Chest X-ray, AP view. Patient: 51 years old, sex M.
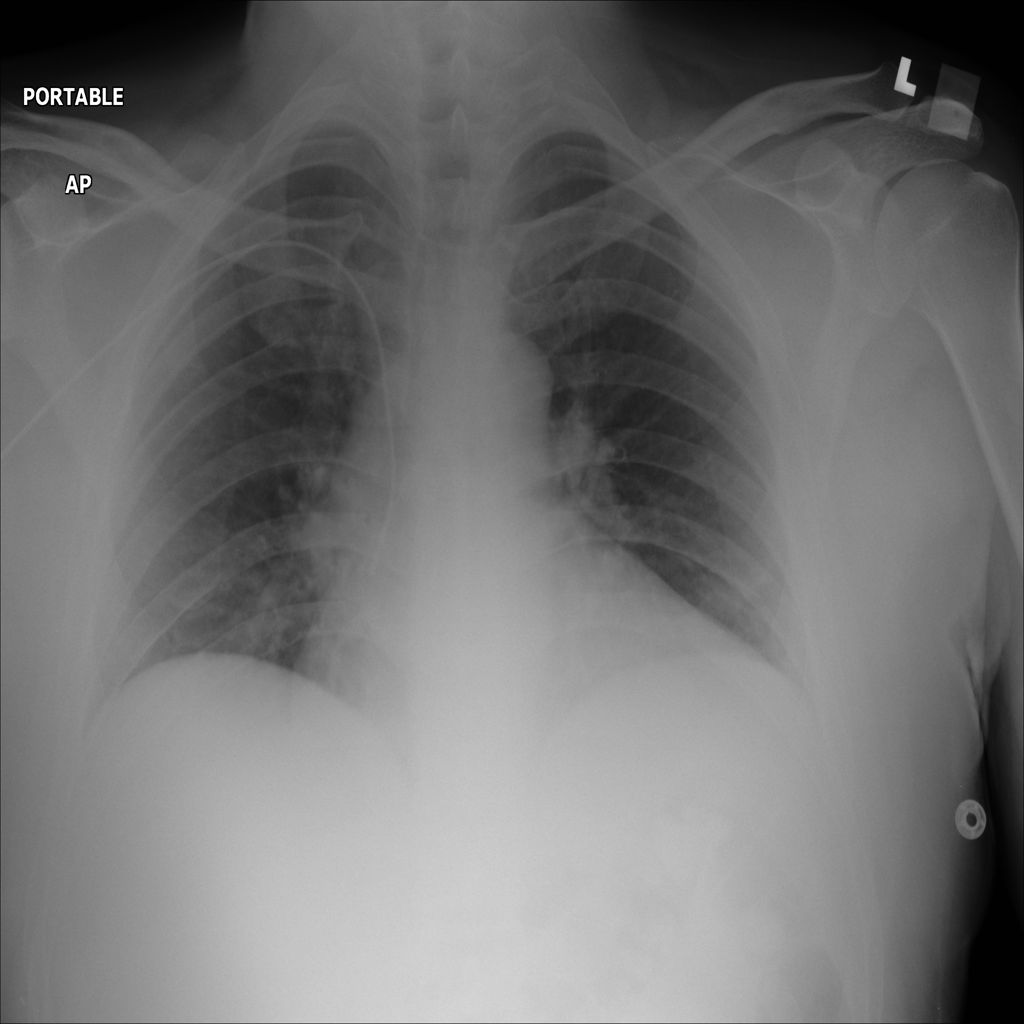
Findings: No Finding